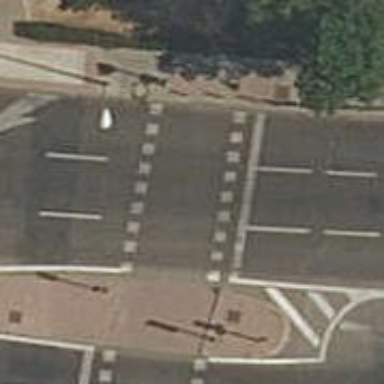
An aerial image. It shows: Crossing with traffic signals.